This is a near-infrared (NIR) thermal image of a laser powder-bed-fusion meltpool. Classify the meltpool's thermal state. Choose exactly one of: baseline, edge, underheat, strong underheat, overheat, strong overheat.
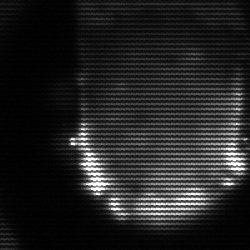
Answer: baseline